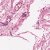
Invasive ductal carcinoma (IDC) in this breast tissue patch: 0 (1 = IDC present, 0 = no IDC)